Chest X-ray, PA view. Patient: 26 years old, sex M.
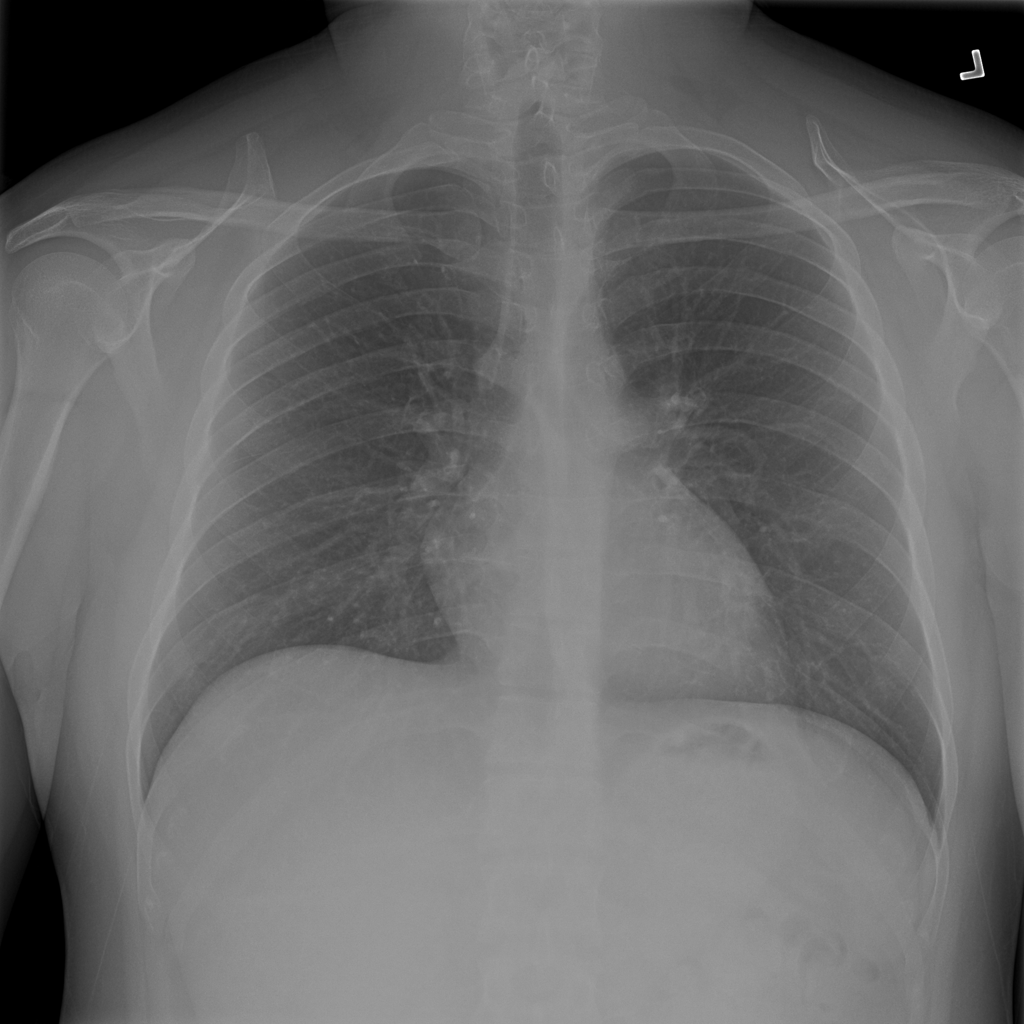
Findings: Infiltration